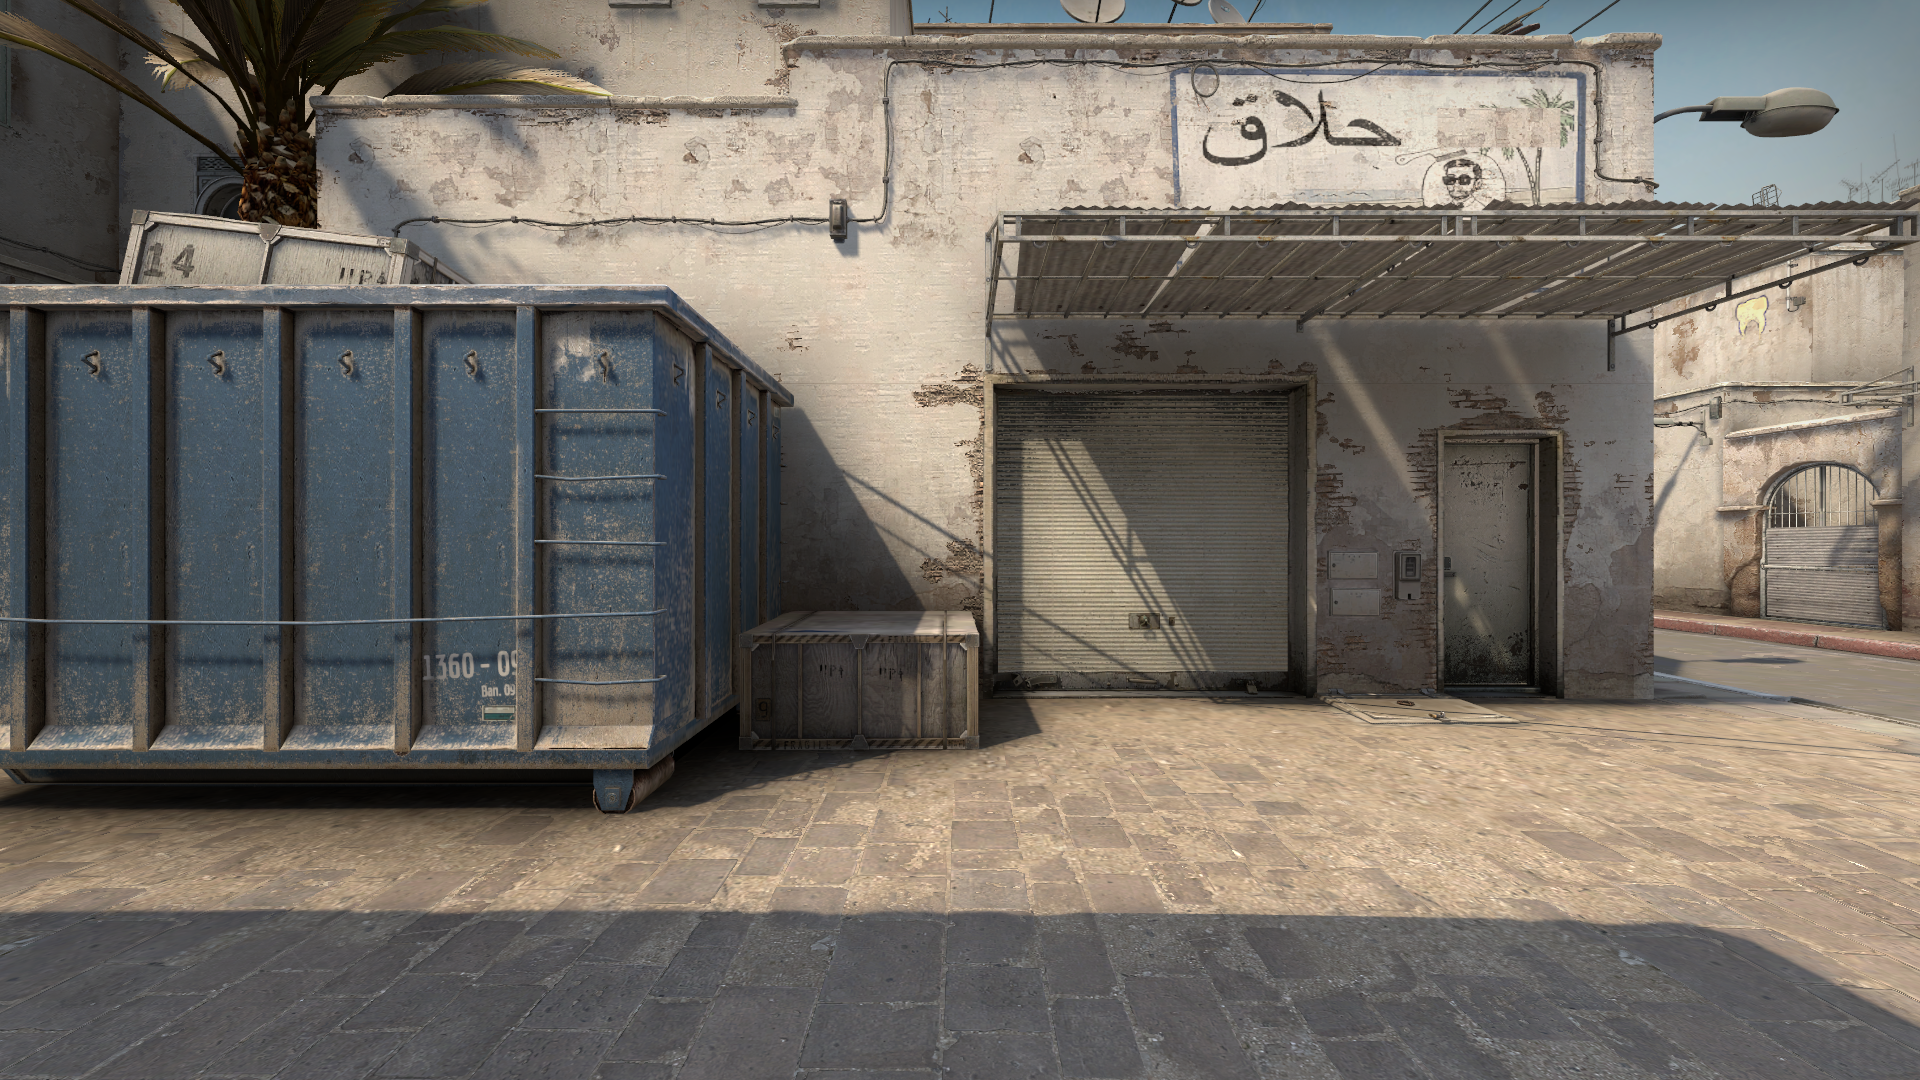
Map: de_dust2